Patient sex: M
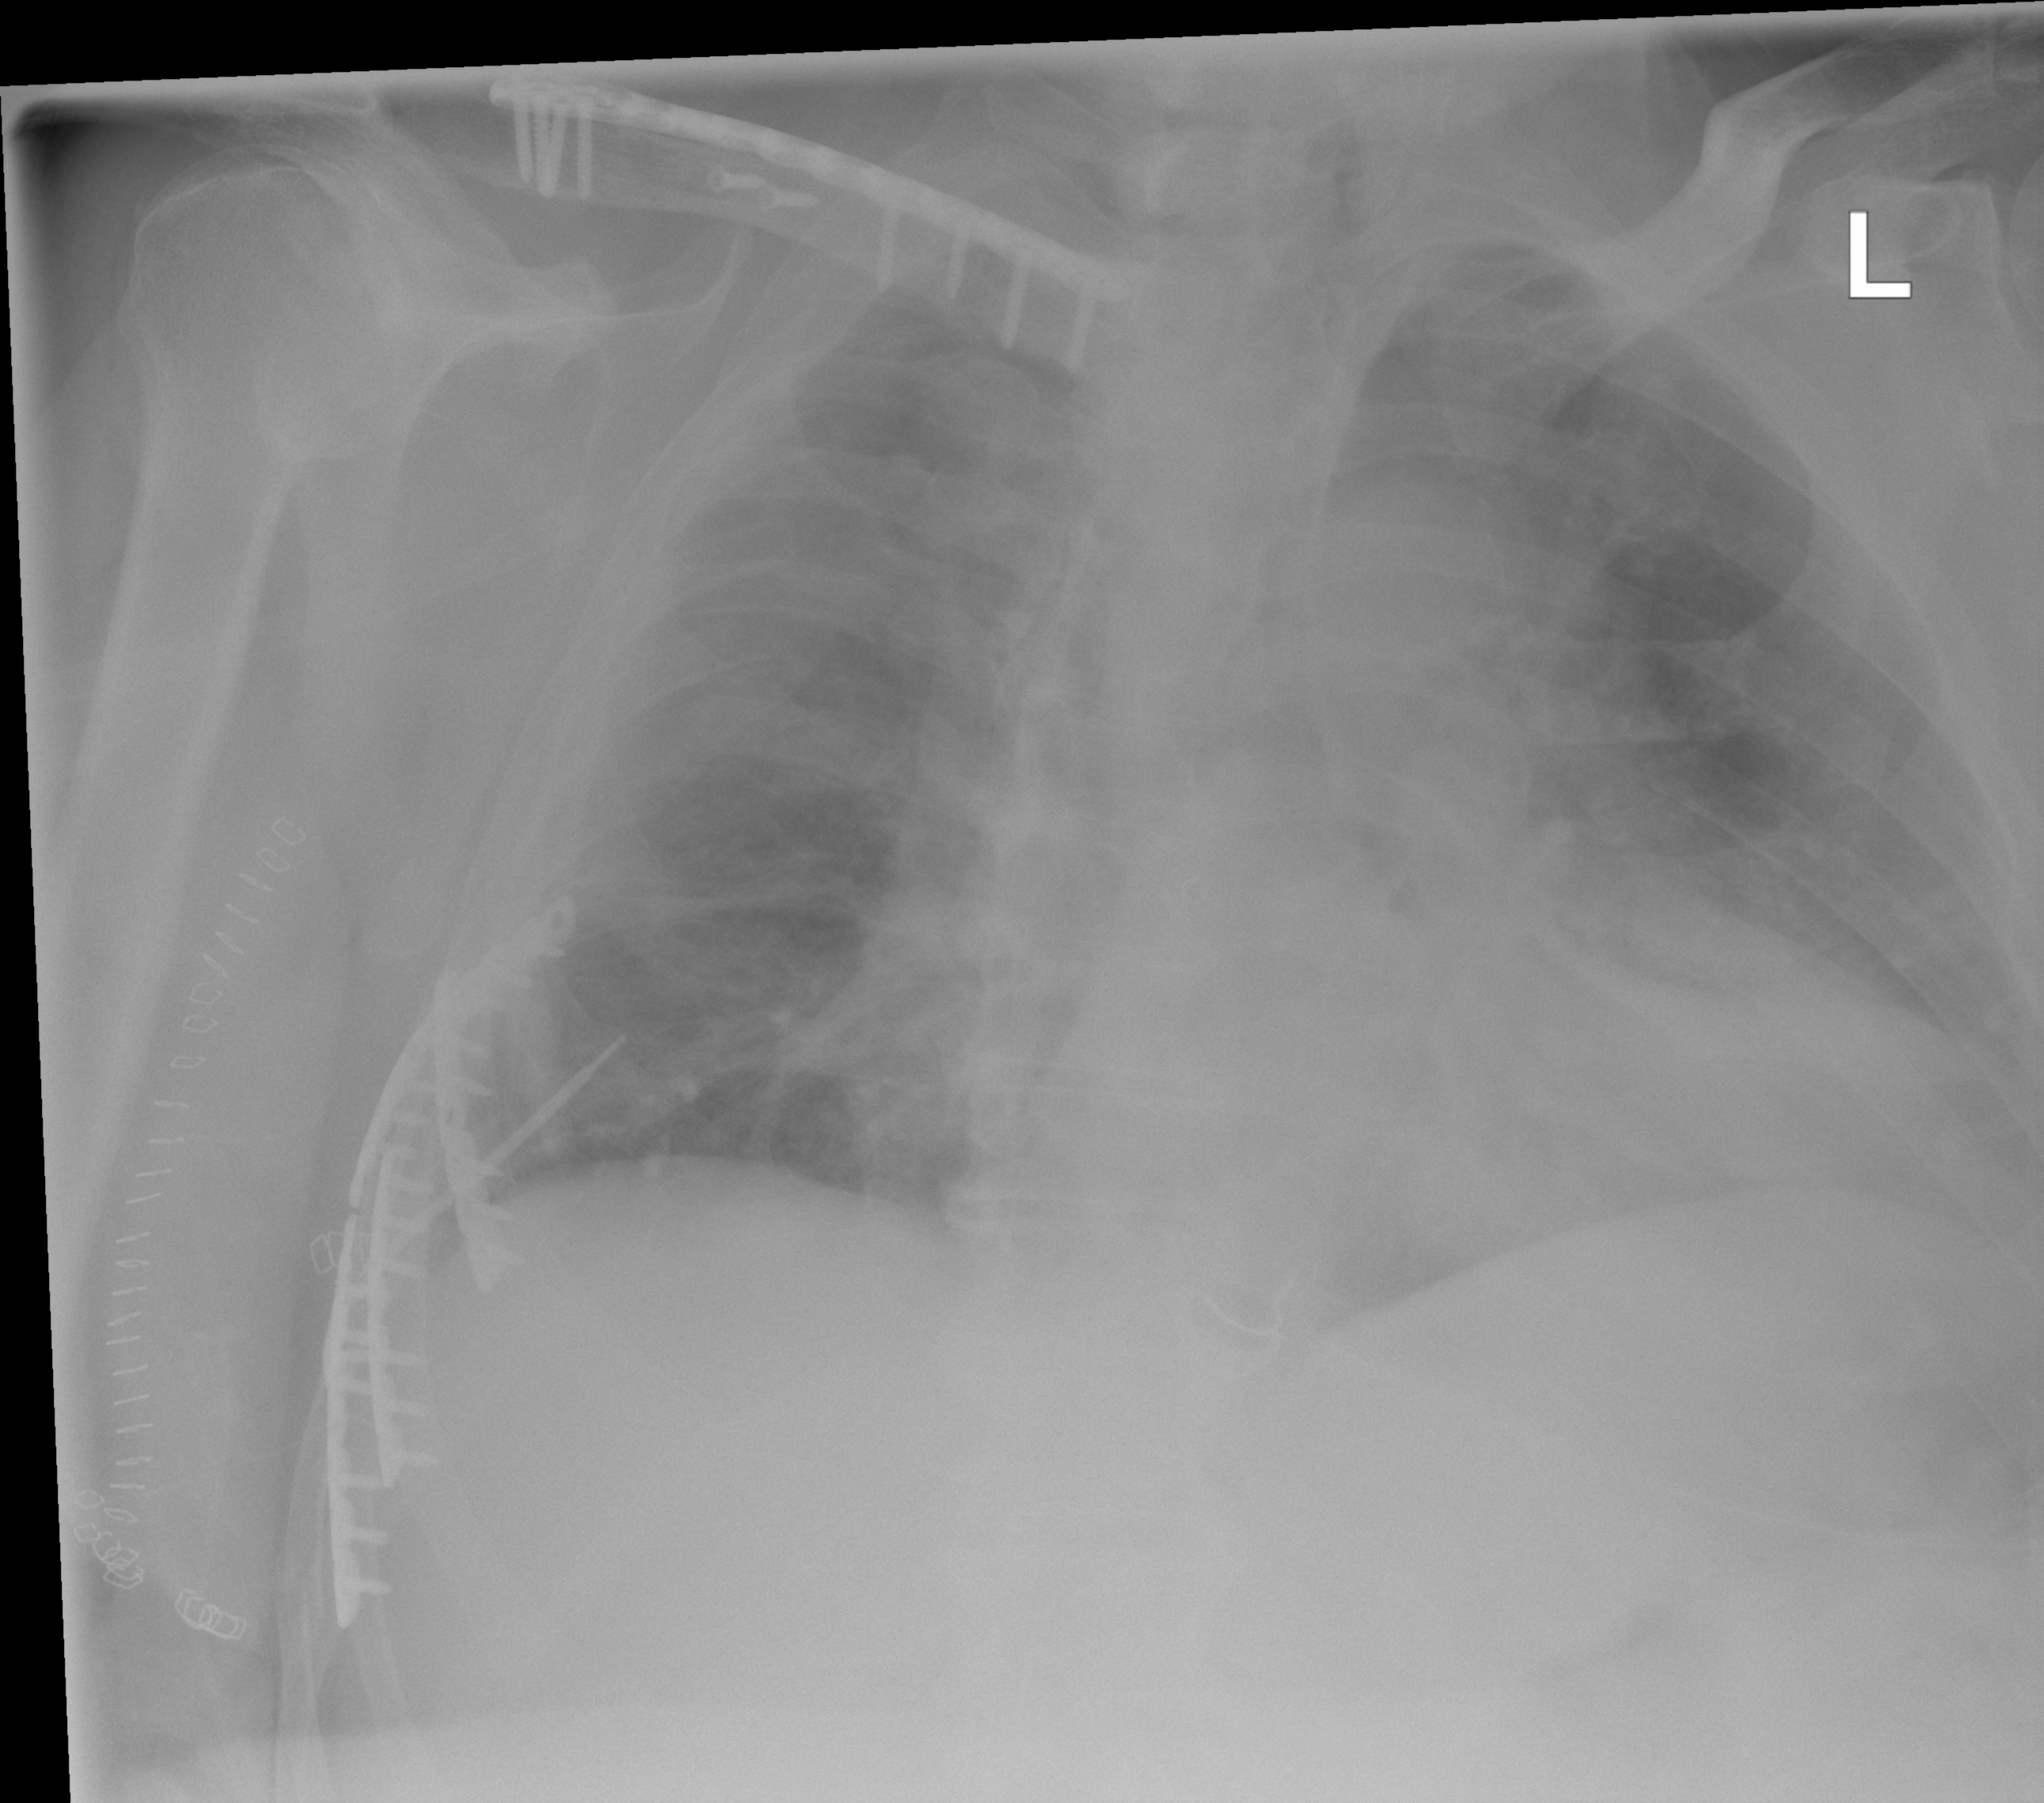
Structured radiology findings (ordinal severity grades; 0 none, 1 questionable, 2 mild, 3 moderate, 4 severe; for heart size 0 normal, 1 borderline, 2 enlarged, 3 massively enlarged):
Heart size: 0
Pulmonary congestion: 0
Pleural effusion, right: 2
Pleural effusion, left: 1
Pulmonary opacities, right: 0
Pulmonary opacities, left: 0
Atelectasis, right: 2
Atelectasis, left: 3